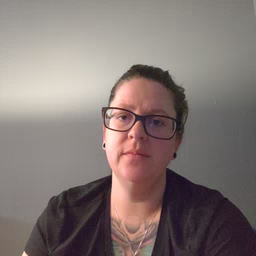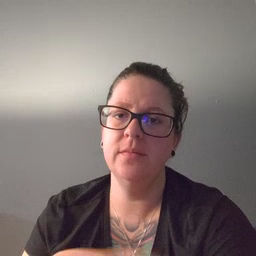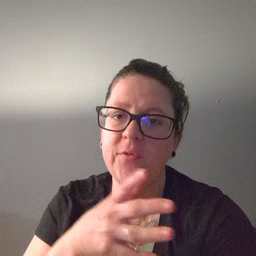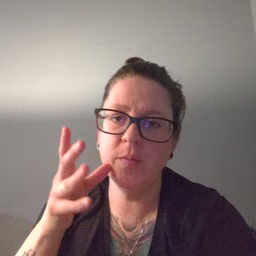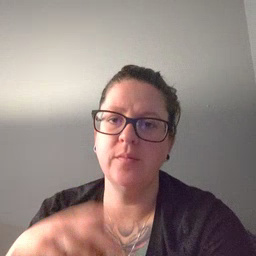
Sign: farm